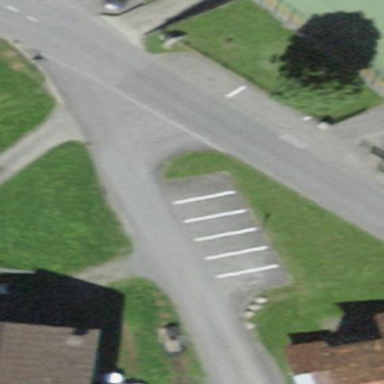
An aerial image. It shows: Parking area with surface.